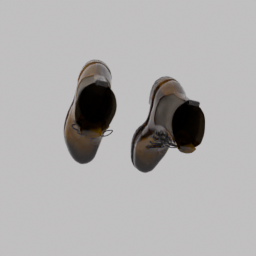
Label: people